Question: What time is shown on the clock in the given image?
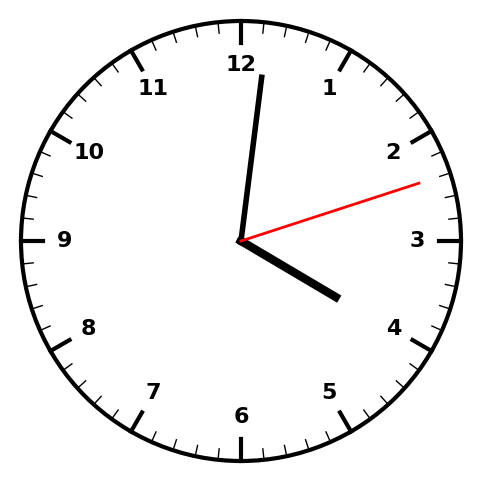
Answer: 04:01:12